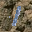
Label: 1